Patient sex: M
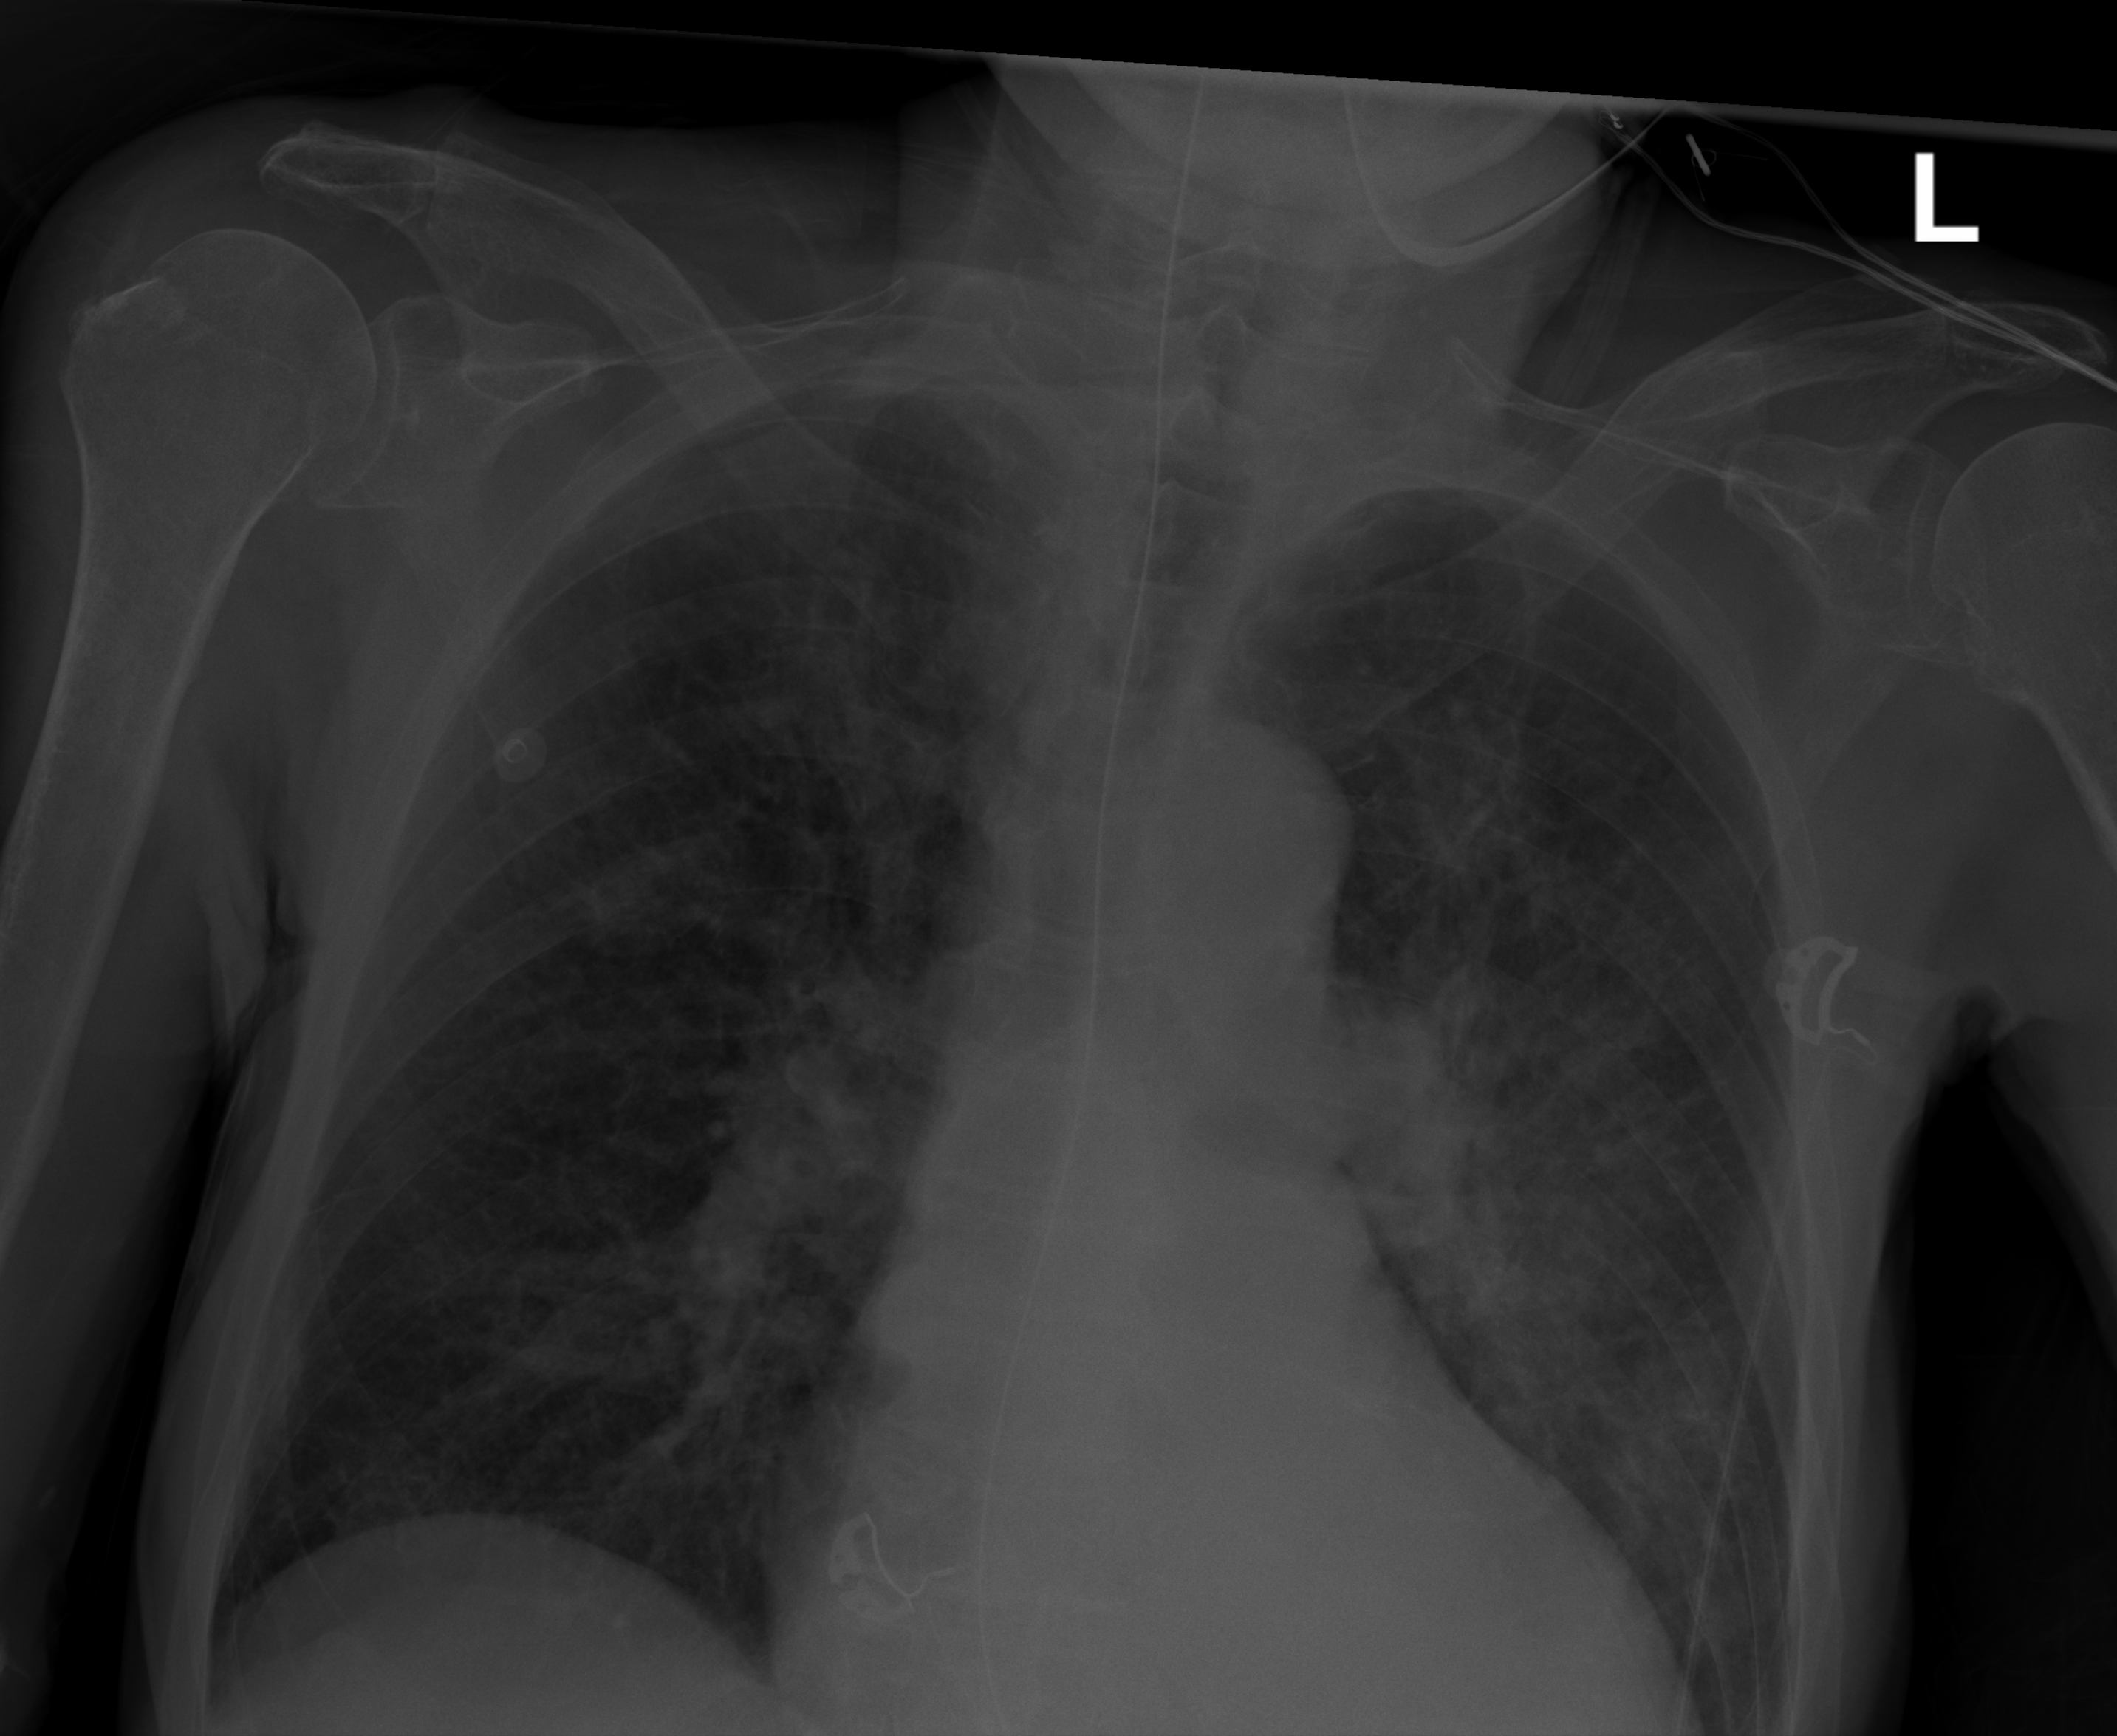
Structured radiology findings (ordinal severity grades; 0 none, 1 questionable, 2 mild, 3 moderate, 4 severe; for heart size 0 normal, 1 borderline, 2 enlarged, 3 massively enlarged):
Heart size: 0
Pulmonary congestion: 1
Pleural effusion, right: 0
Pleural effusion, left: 1
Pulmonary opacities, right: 0
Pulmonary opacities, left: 2
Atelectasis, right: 0
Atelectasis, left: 2